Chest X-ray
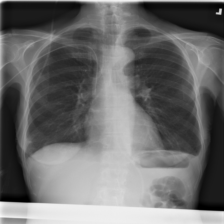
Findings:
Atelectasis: negative
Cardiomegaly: negative
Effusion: negative
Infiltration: negative
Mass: negative
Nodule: negative
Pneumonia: negative
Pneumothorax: negative
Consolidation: negative
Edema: negative
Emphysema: negative
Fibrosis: negative
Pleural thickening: negative
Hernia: negative